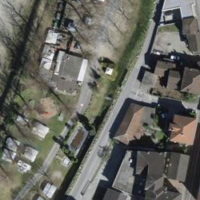
EUNIS habitat code: 54
Species observed at this site:
Passer domesticus